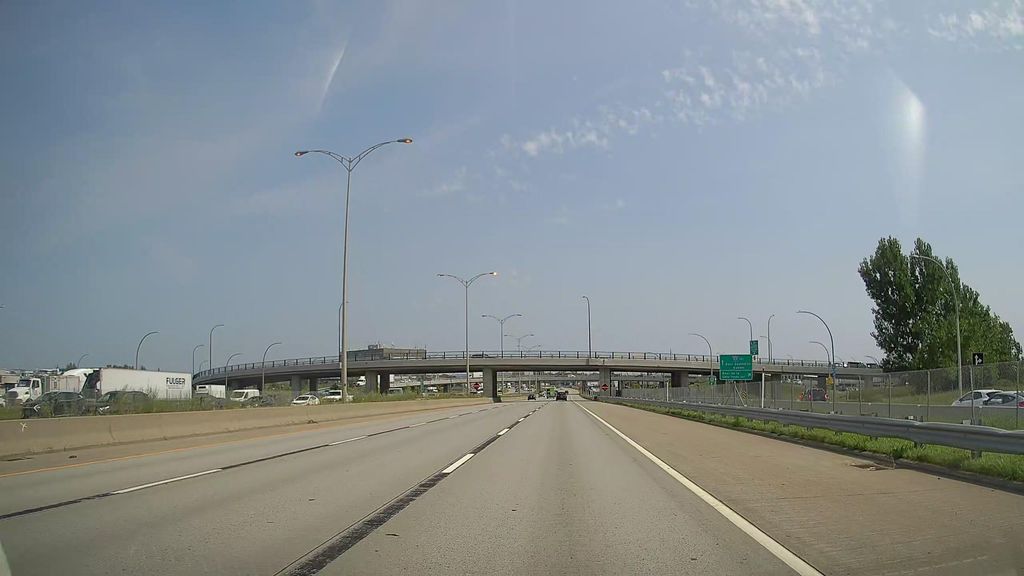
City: montreal